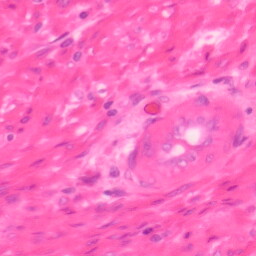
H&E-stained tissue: Colon